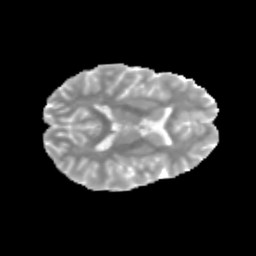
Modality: MD
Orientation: axial
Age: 14
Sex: female
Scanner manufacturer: siemens
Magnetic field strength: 3 T
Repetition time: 3.8 s
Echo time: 0.07 s